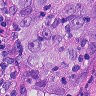
Metastatic tissue present: yes